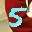
Label: 5